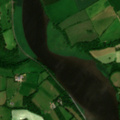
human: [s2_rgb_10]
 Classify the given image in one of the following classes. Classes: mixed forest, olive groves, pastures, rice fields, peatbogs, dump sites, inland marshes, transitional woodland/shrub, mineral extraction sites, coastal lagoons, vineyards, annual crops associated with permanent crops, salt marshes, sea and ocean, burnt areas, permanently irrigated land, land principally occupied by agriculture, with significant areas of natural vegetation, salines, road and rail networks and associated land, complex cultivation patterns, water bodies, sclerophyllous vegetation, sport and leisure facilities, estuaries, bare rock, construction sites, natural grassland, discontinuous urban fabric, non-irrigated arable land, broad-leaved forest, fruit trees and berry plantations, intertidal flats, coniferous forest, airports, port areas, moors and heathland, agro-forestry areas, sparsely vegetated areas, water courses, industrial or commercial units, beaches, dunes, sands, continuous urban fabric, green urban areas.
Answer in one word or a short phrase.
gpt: pastures, complex cultivation patterns, water courses